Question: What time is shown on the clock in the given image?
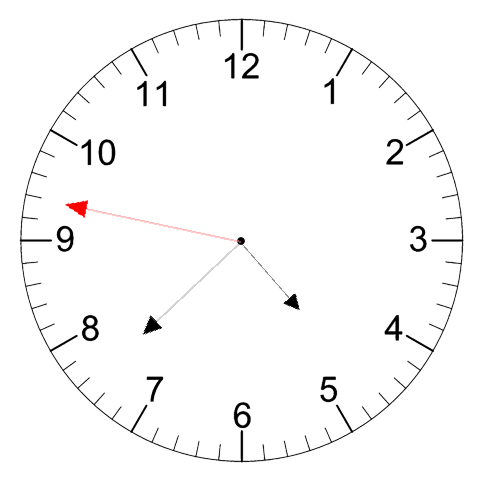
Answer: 04:37:47